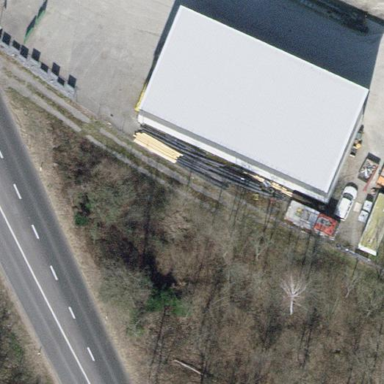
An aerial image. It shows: View of roof of building.